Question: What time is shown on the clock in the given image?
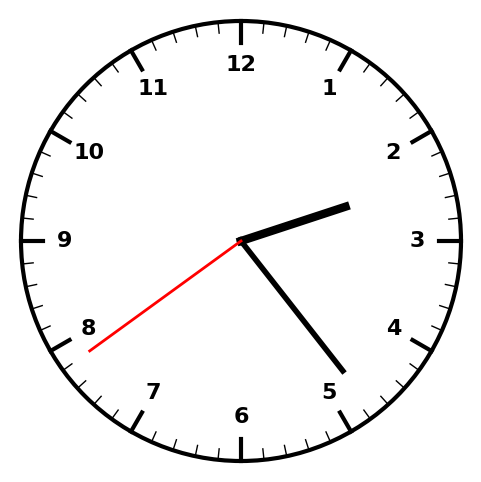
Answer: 02:23:39